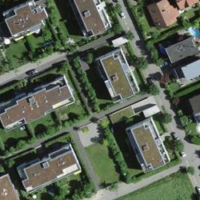
EUNIS habitat code: 55
Species observed at this site:
Prunus padus